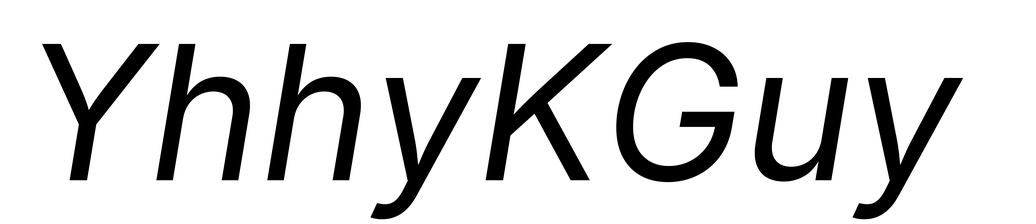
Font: Inter-Italic_Italic